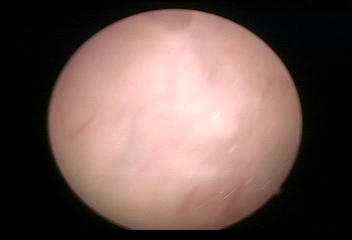
Modality: WLC
Class: Foreign bodies
Subclass: AirBubble
Bladder cancer association: No
Annotated structures: Air bubble